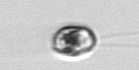
Label: flagellate